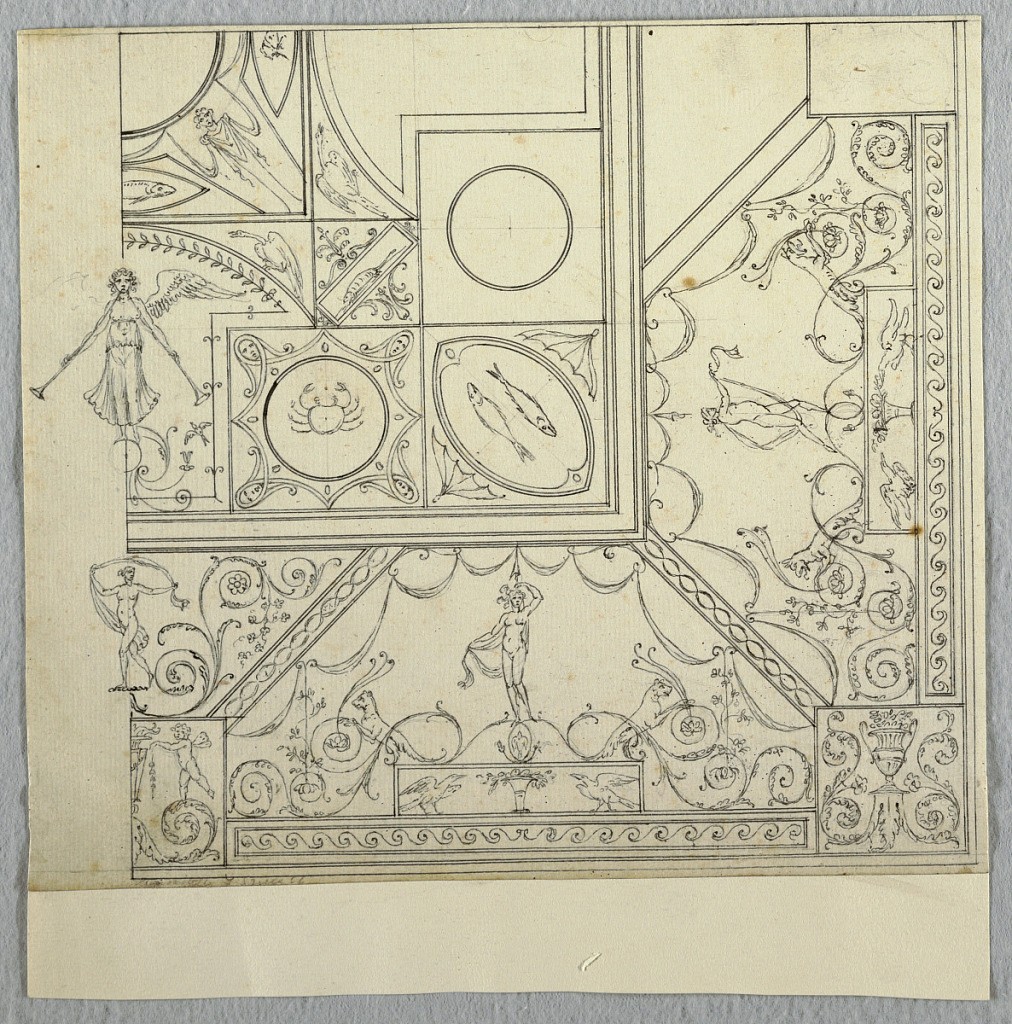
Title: Ceiling in Handrian's Villa
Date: ca. 1780
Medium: Graphite, pen and ink on paper
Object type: Drawing
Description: Portion of a ceiling shown. At the lower right corner, a square with a candelabrum. This is flanked by a wide band of grotesques with nude women over tablet with birds and baskets. At upper left corner, a figure with two horns and zodiac symbols.